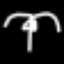
Label: palm tree